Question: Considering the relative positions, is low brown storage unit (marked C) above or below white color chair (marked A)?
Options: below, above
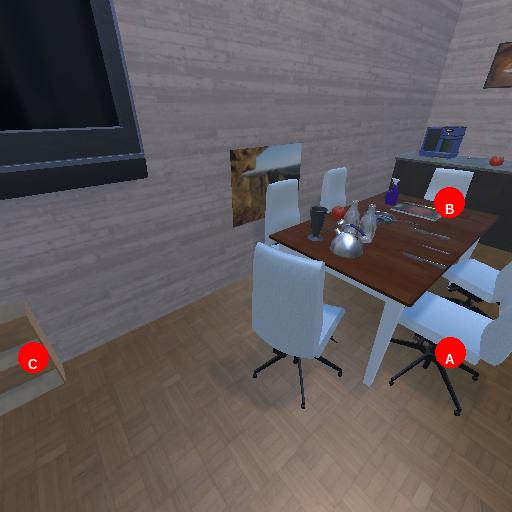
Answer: below